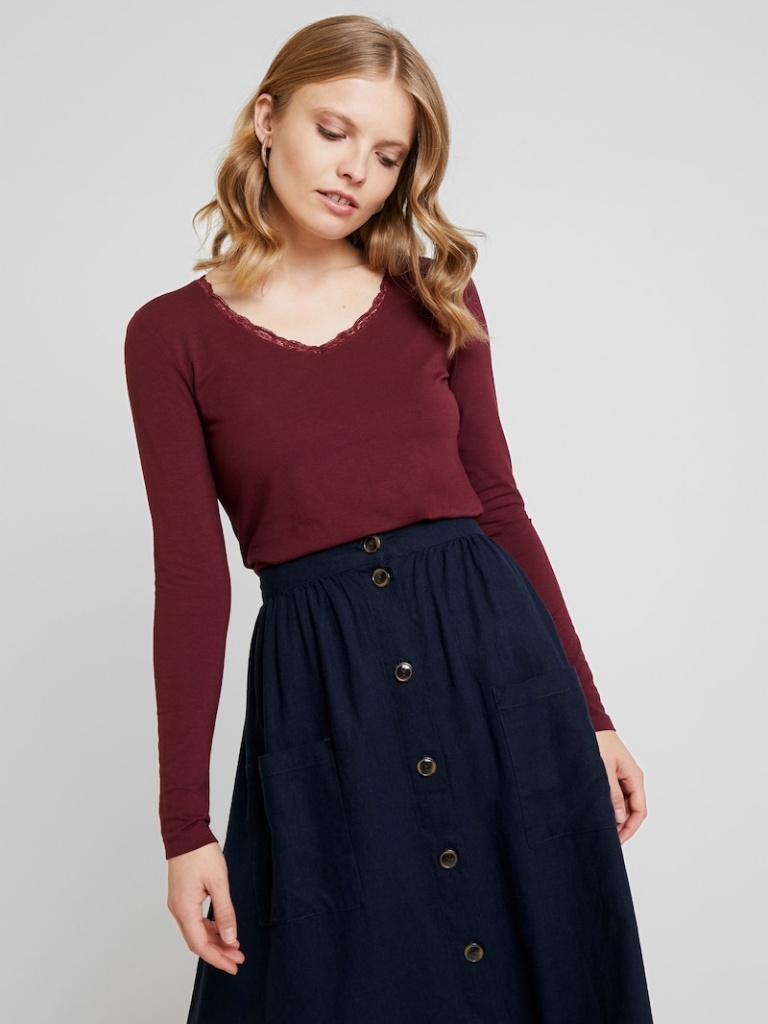
cotton tight a long-sleeved with the sleeves down hip length Fully Tucked in v-neck shirt